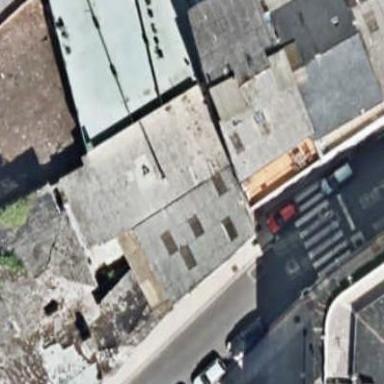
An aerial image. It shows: Warehouse.